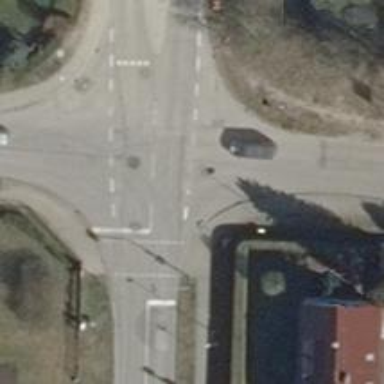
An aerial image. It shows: Secondary road with asphalt surface and designated cycle lane.